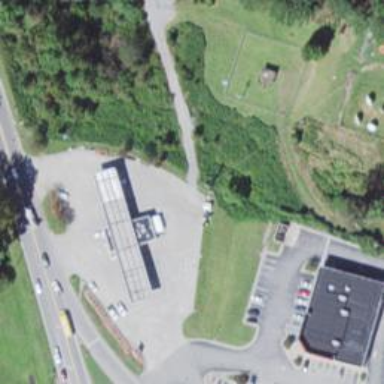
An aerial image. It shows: Convenience shop.